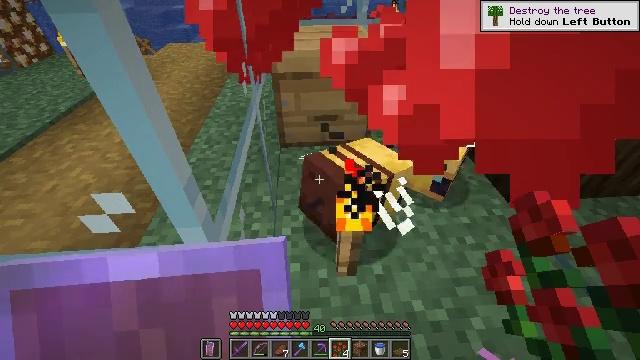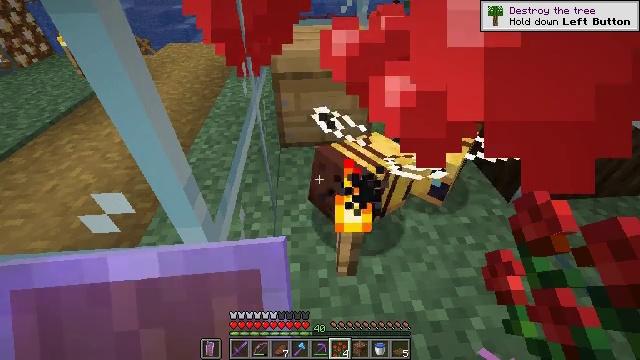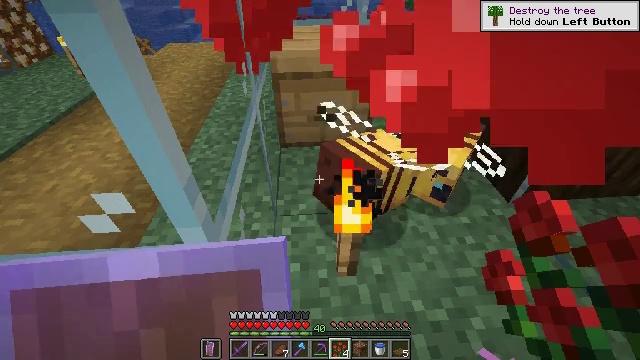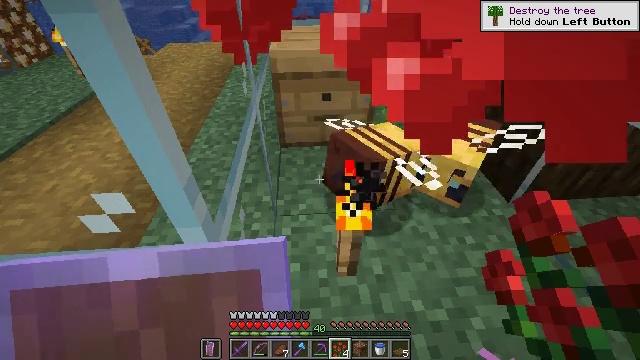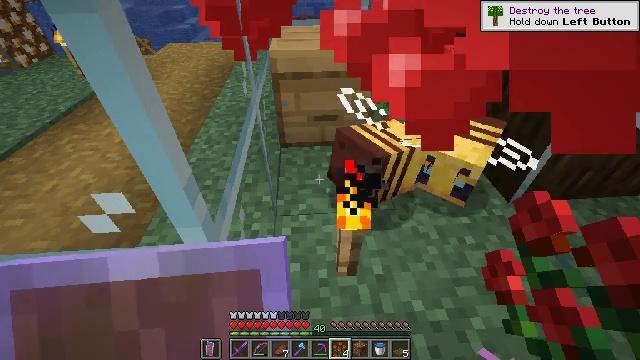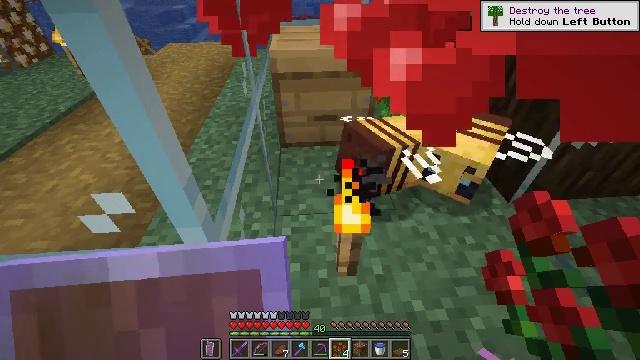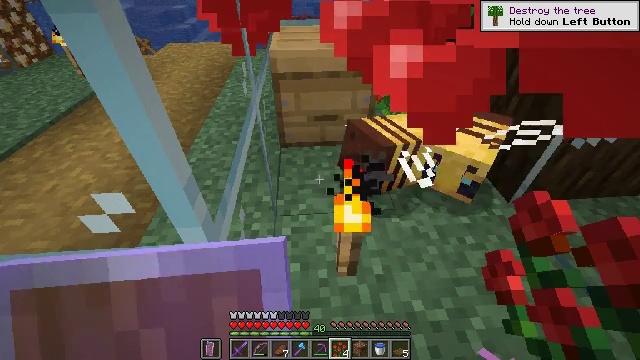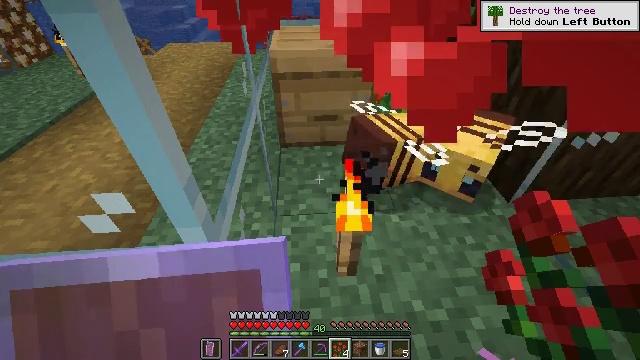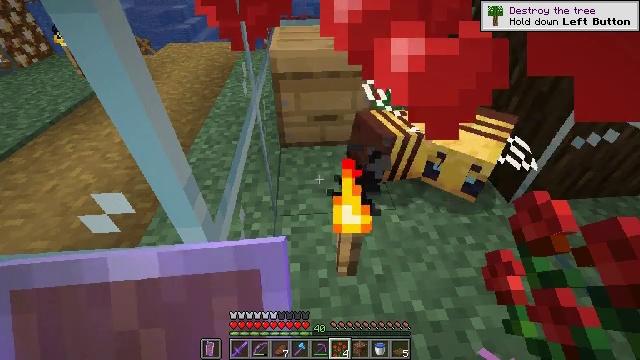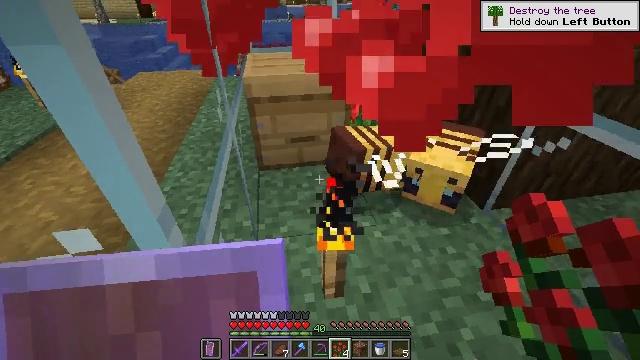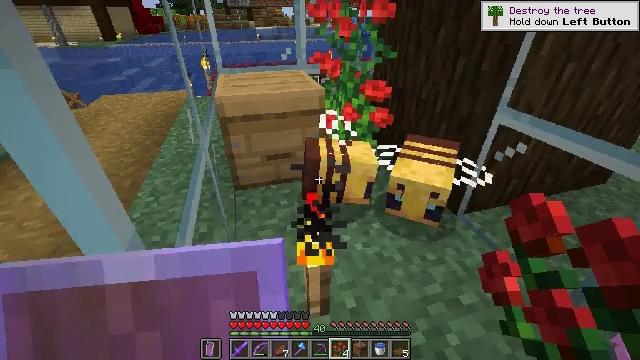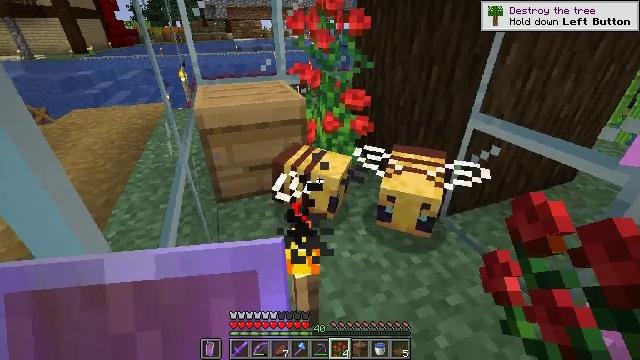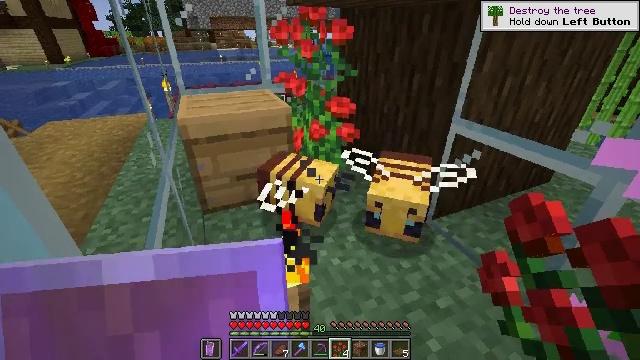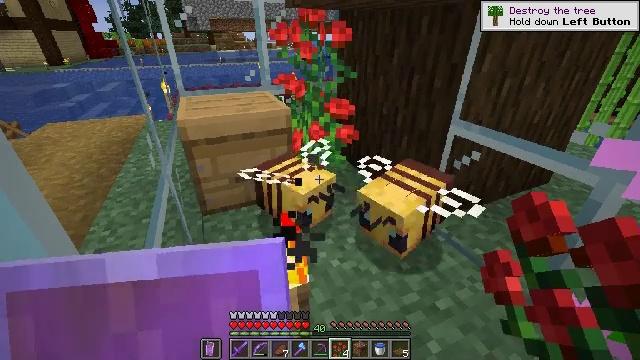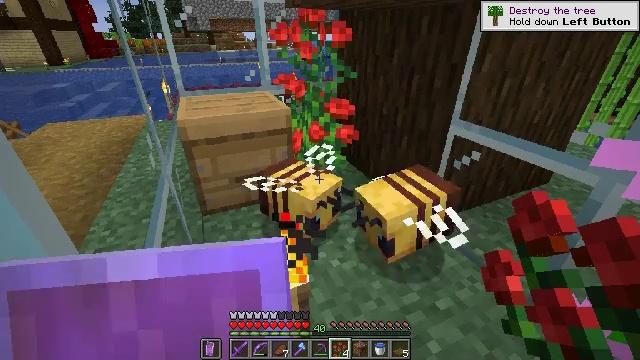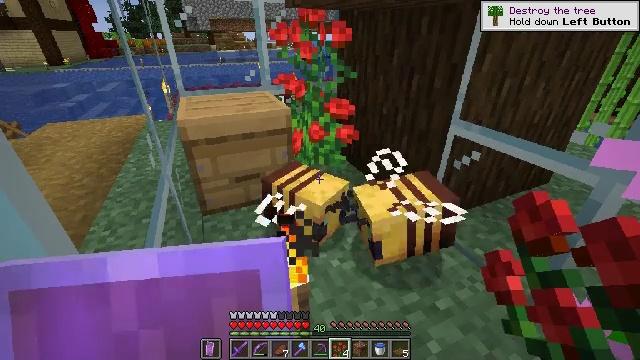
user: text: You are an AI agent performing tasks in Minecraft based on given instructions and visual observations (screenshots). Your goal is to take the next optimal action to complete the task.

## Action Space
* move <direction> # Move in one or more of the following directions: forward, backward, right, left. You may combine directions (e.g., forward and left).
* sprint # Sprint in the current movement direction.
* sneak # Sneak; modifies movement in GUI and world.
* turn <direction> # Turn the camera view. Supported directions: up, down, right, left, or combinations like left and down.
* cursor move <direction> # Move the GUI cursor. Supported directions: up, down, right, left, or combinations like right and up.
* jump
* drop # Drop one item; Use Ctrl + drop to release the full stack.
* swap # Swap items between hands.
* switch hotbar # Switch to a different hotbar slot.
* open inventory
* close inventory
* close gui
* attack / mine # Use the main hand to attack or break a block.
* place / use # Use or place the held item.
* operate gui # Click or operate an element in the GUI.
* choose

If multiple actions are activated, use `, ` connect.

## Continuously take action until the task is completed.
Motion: motion action
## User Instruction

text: Gather spruce fence pieces.
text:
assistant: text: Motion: no_op
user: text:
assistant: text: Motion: no_op
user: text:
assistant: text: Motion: no_op
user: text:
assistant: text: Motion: no_op
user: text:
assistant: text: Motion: no_op
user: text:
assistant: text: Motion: no_op
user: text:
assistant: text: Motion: no_op
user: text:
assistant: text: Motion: no_op
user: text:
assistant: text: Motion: turn right and up
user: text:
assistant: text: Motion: turn right and up
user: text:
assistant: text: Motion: turn right and up
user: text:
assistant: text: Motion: turn right and up
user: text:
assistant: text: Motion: no_op
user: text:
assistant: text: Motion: no_op
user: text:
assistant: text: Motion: no_op
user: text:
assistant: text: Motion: no_op
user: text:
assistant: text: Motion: no_op
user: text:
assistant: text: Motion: no_op
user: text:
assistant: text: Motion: no_op
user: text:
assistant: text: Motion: no_op
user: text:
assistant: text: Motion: no_op
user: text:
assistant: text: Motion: no_op
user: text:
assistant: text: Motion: no_op
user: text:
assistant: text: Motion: no_op
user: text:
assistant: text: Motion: no_op
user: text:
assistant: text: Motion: no_op
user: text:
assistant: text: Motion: no_op
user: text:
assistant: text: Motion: no_op
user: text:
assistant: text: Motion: no_op
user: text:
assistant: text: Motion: no_op